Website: ulta-beauty
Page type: account-selection
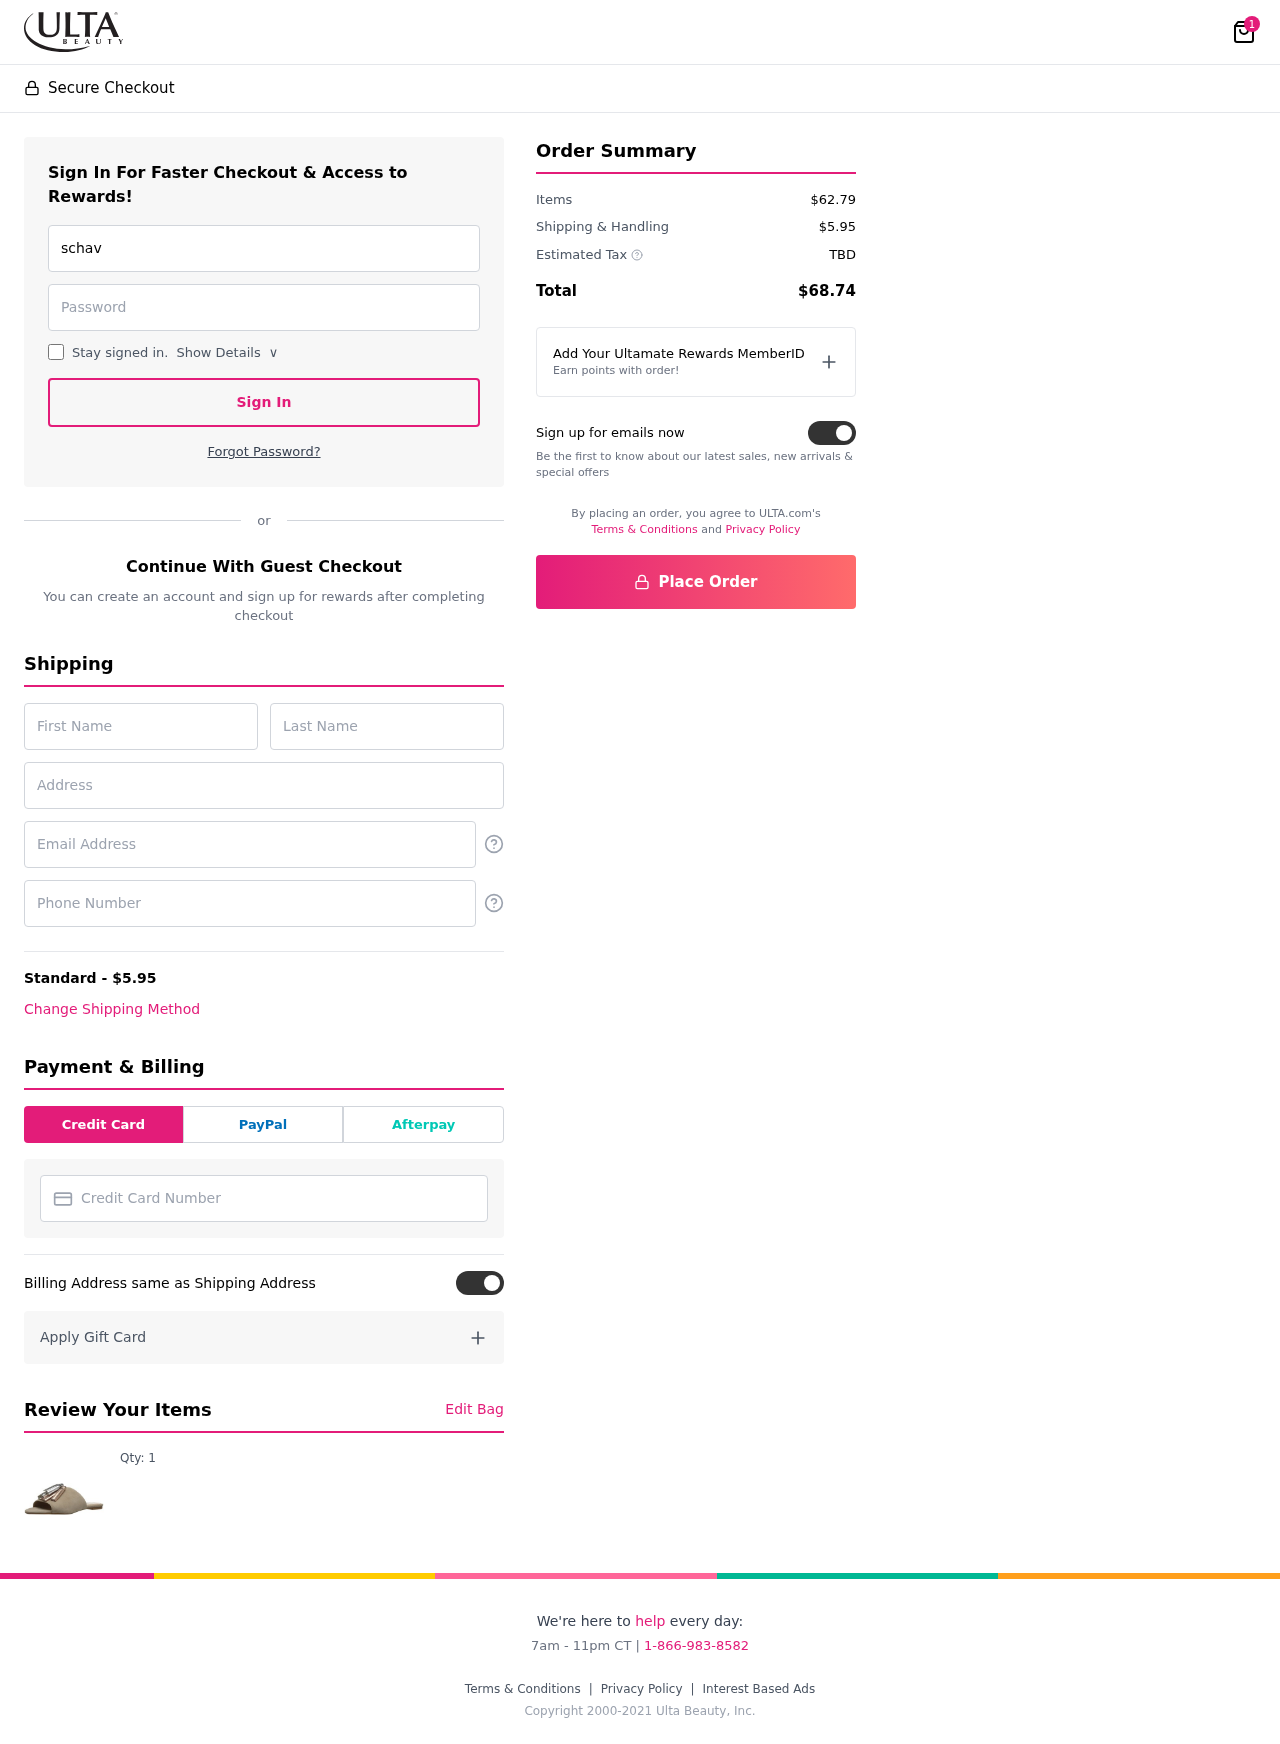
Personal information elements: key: PII_CARD_NUMBER
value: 4994 3658 8587 4054
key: PII_EMAIL
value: schavez@hotmail.com
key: PII_EMAIL2
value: schavez@hotmail.com
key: PII_FIRSTNAME
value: Sharon
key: PII_LASTNAME
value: Chavez
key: PII_PHONE
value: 8404598412
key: PII_STREET
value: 6195 John Court
Product elements: key: PRODUCT1_QUANTITY
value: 1
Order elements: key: ORDER_NUM_ITEMS
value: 1
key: ORDER_SHIPPING_COST
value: $5.95
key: ORDER_SUBTOTAL
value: $62.79
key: ORDER_TAX
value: TBD
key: ORDER_TOTAL
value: $68.74